Question:
Here I show a binary Image having many connected regions(white). I want to replace these regions by single pixel edges. how can I do it?
please help someone
I want <URL> type of result
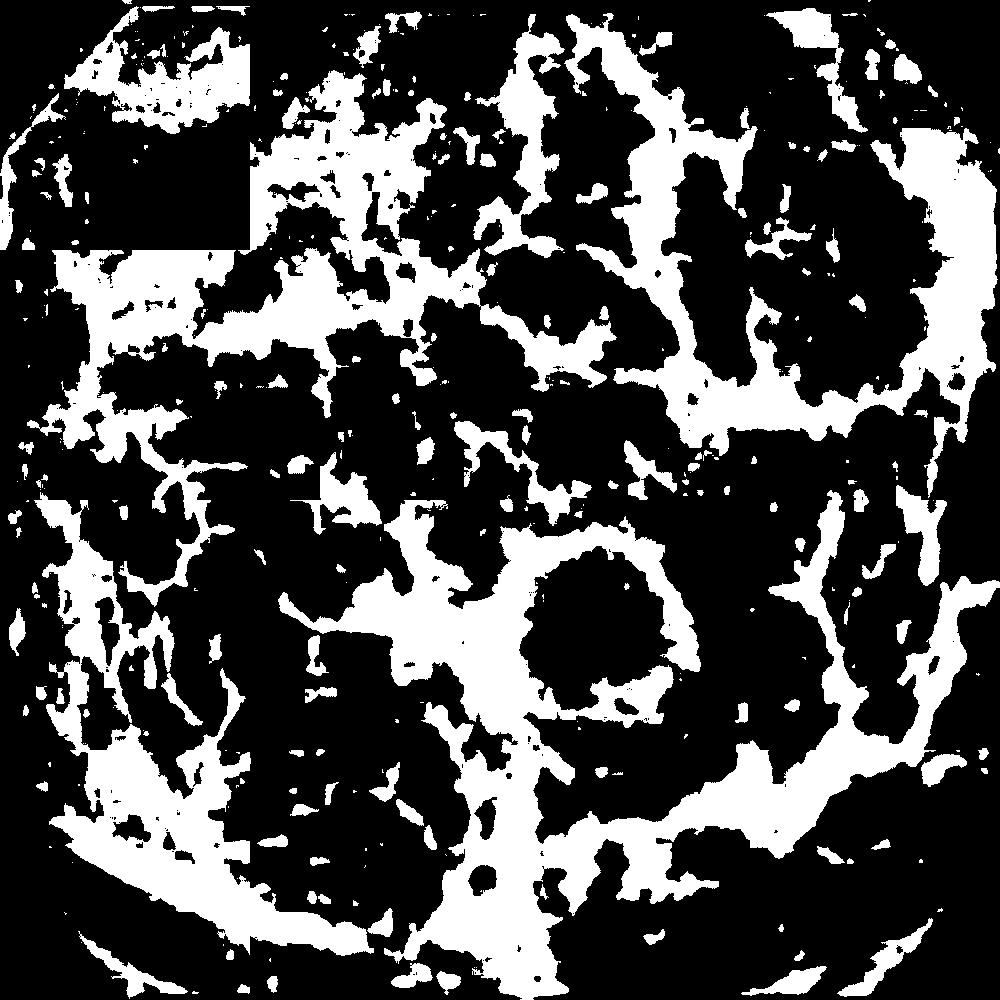
Answer: <URL> with the 'skel' option finds the skeleton of the image. Note that I needed to clean up the image a little bit to get a decent result
'''
img = imread('http://i.stack.imgur.com/0Paok.jpg');
img = imopen(img,strel('disk',3)); %# you may want to play with the radius here
border = bwmorph(img,'skel',inf);
'''